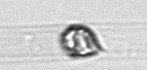
Label: Dactyliosolen_blavyanus